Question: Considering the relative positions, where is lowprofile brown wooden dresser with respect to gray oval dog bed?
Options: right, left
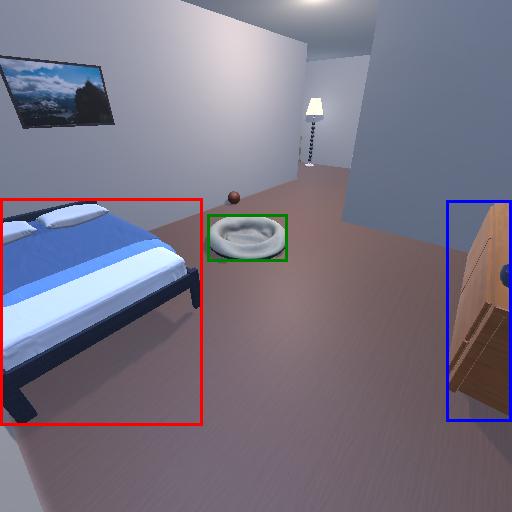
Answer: right